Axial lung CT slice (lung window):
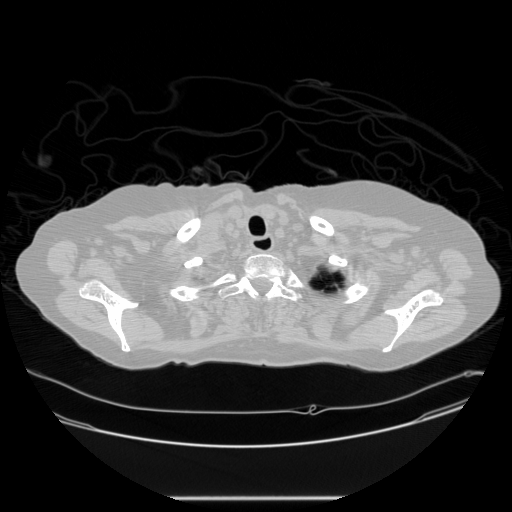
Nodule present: no